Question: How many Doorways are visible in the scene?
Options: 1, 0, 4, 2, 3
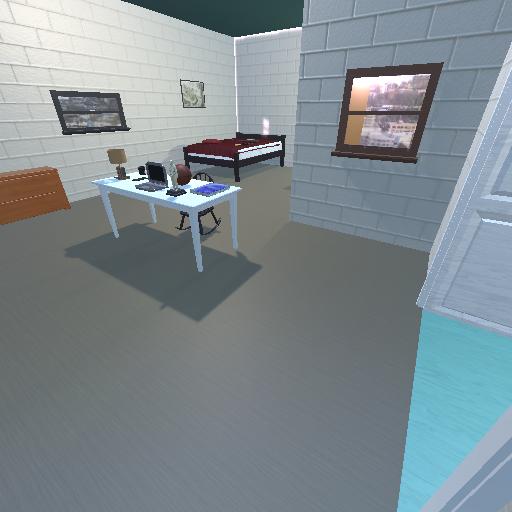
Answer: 1